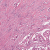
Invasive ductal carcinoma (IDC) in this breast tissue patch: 1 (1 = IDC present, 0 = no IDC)